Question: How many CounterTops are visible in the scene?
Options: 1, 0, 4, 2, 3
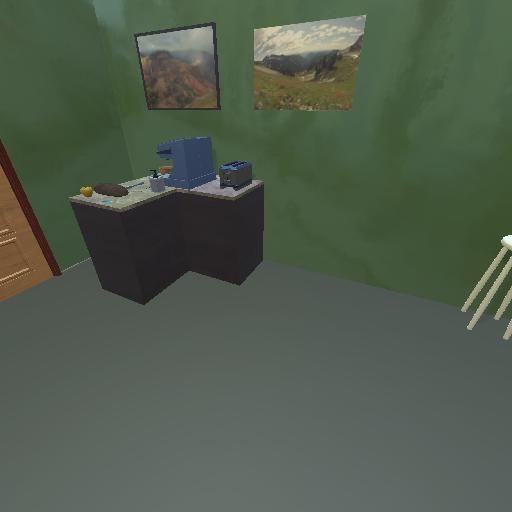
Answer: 1